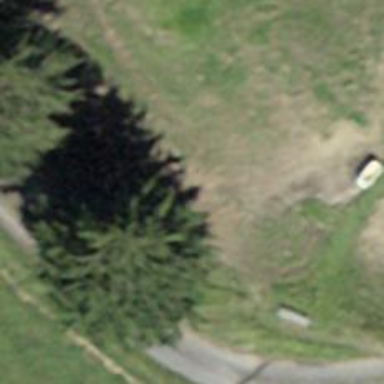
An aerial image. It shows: Bench.